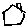
Label: house